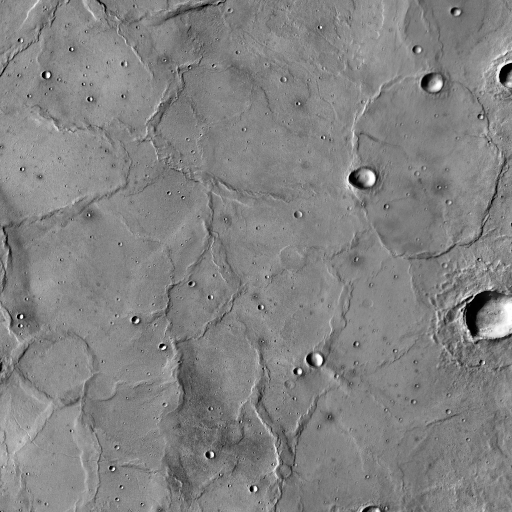
Crater classes present: Background, Other, Layered, Buried